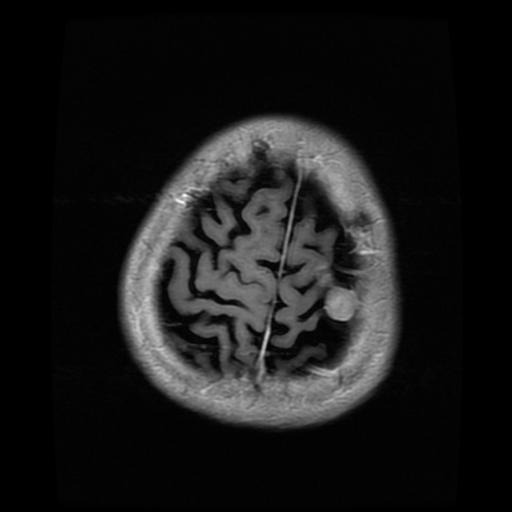
Label: meningioma